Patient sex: F
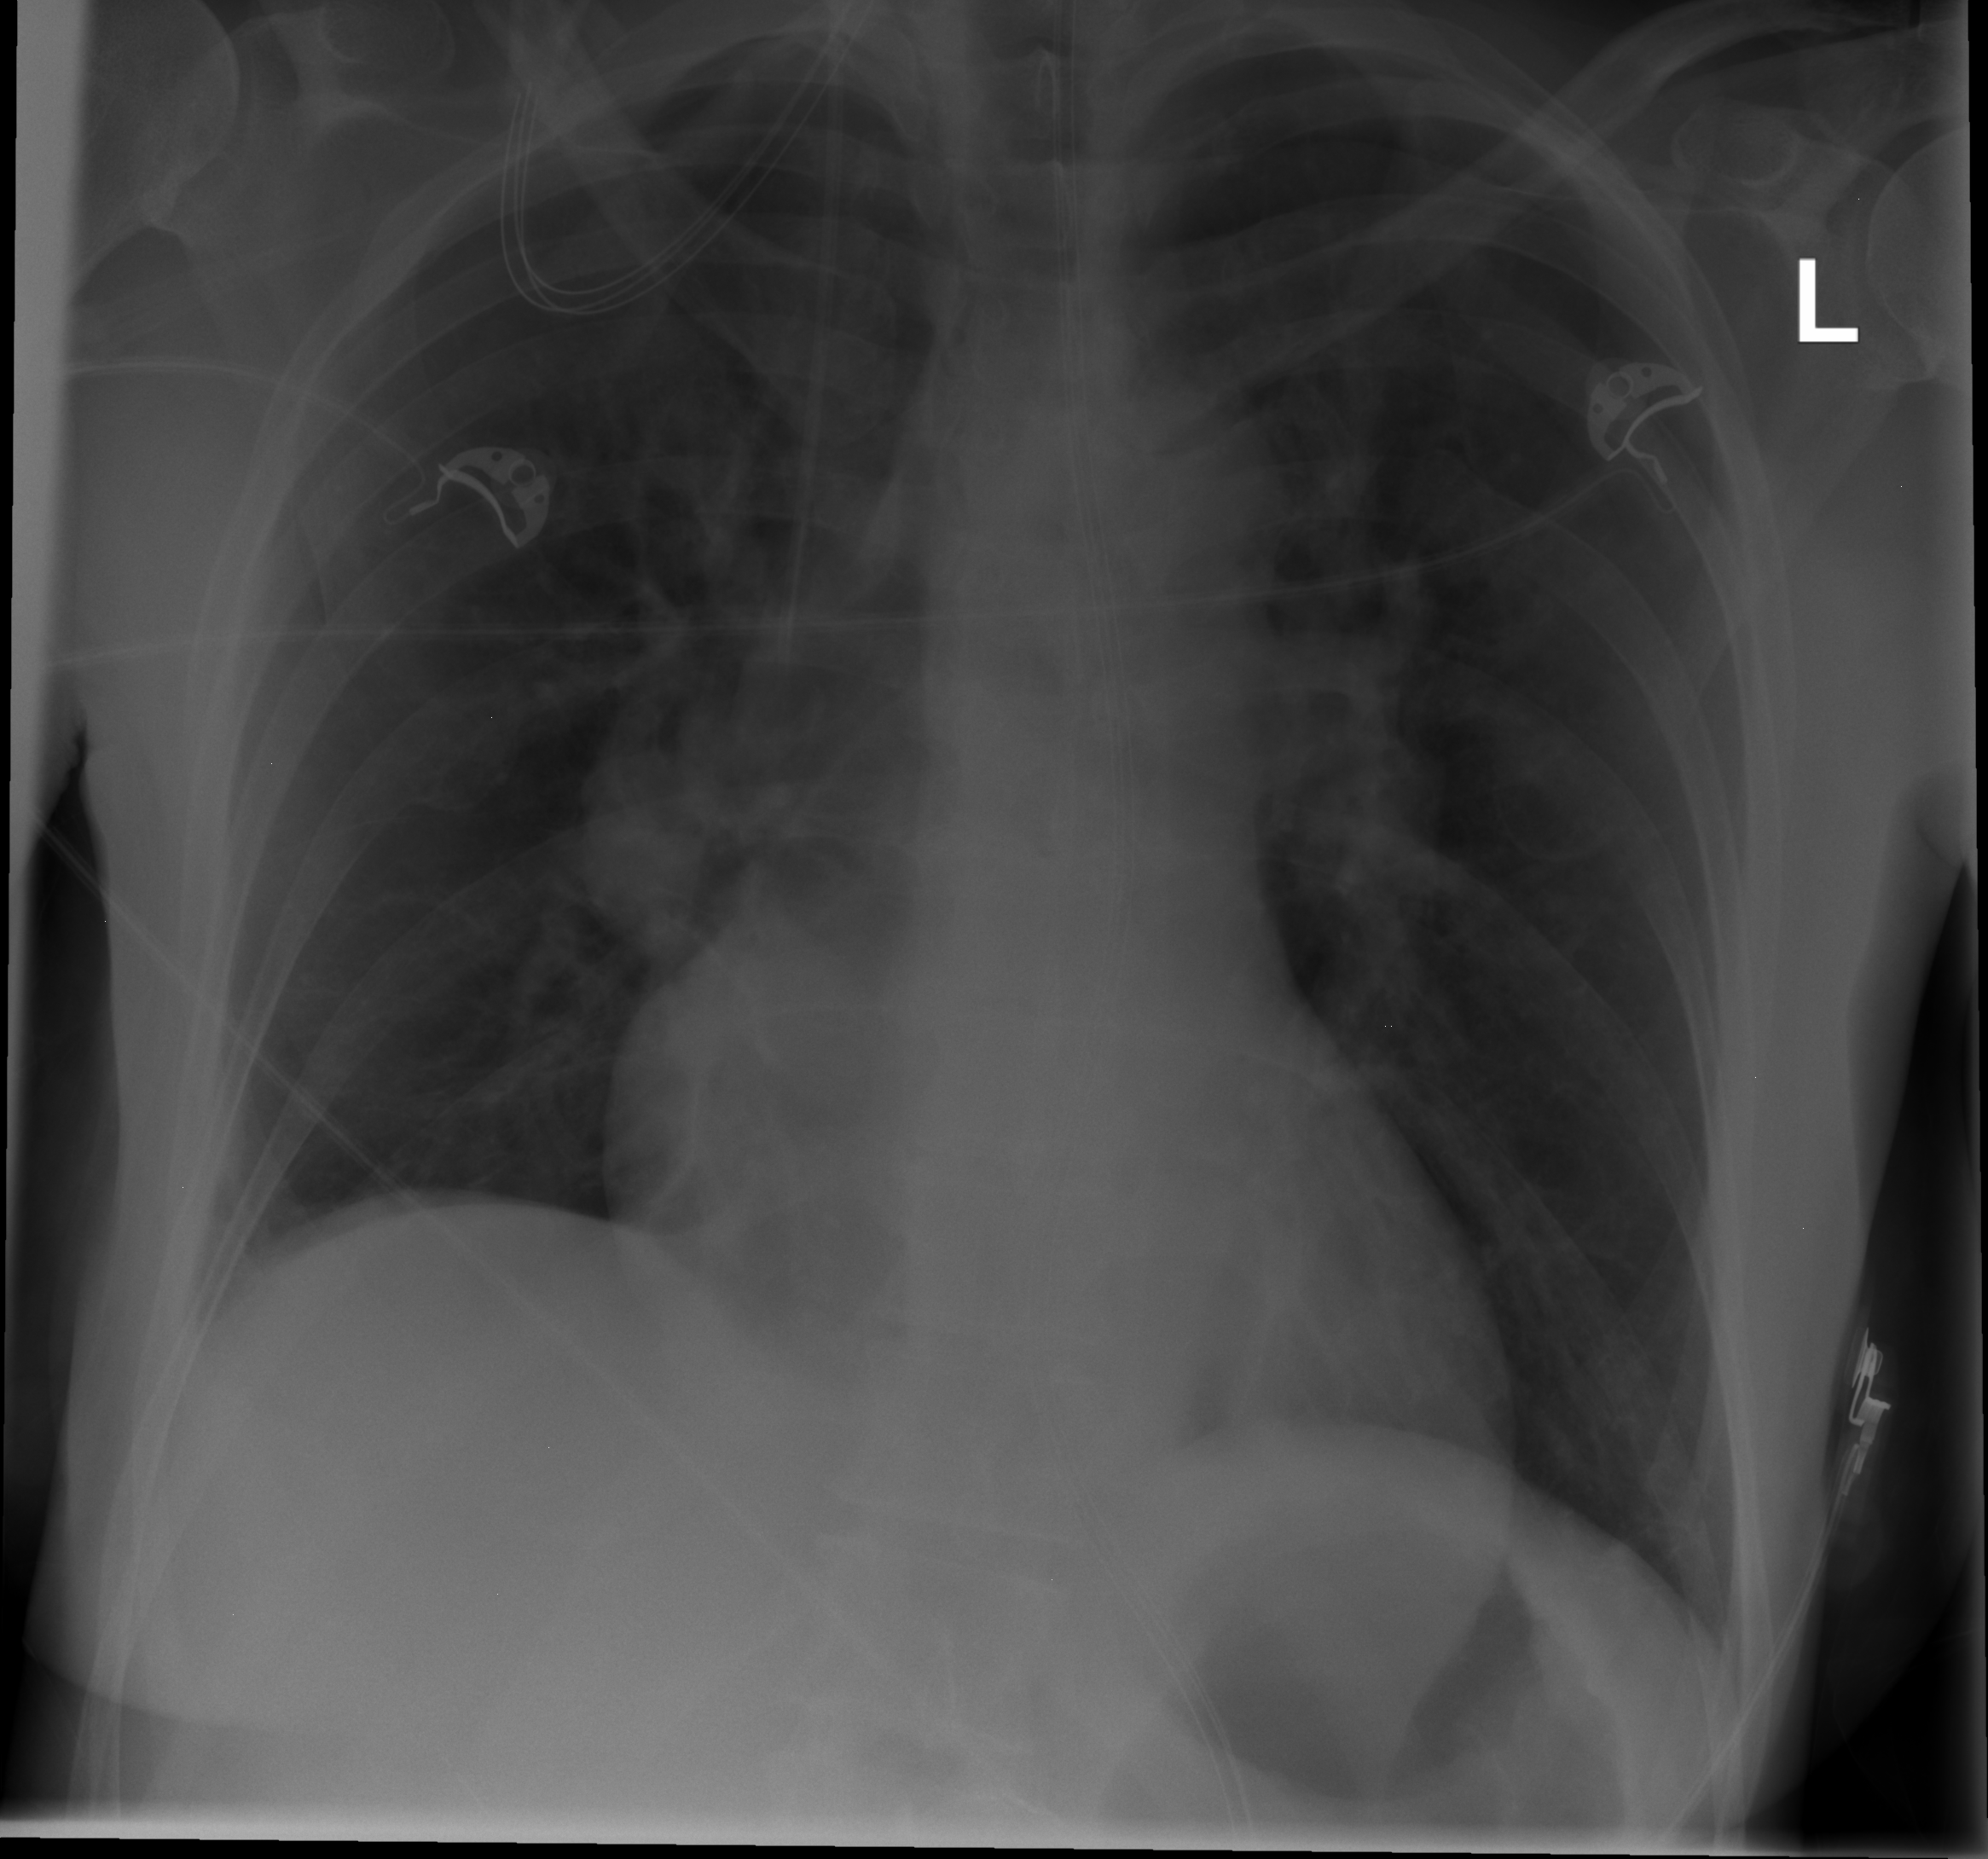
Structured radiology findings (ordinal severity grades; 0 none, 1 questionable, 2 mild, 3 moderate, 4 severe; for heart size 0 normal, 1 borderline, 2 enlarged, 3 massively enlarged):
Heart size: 1
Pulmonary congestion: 0
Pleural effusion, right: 1
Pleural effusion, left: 0
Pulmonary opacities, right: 0
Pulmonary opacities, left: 0
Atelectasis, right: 0
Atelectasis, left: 0